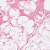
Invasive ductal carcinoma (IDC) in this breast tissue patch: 0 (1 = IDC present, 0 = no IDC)